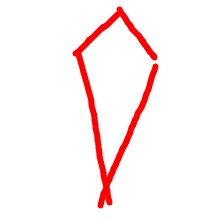
Shape: kite